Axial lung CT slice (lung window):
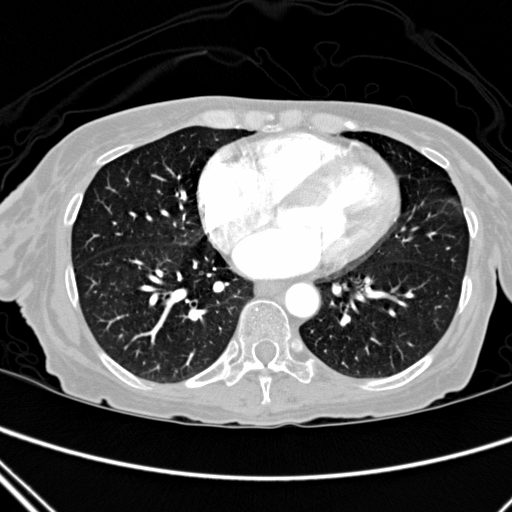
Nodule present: no